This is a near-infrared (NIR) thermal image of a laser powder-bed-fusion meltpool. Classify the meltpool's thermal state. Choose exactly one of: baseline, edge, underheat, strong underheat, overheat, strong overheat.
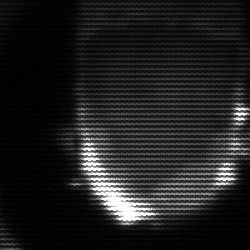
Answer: baseline